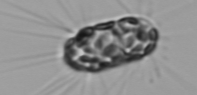
Label: Corethron_hystrix